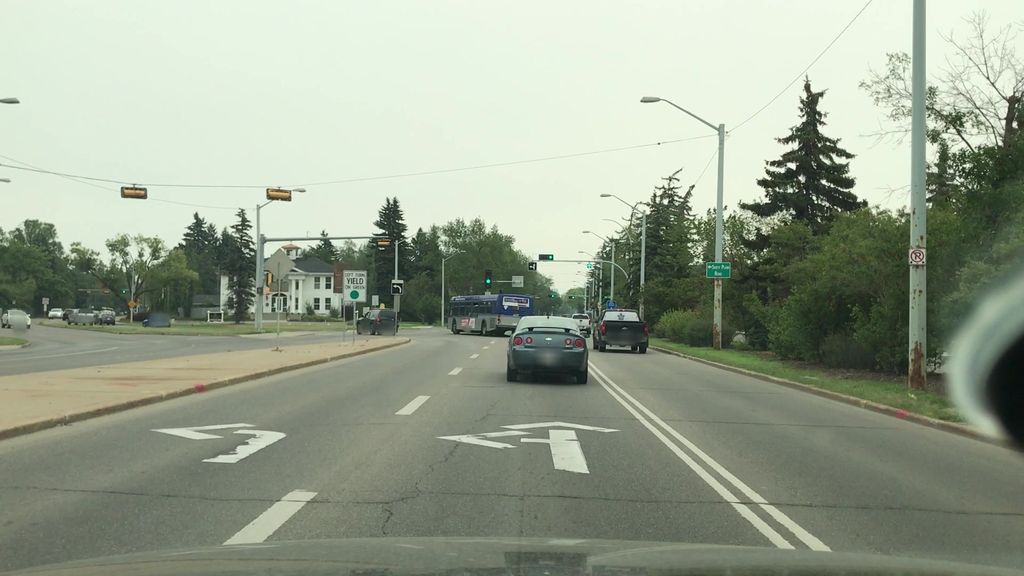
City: edmonton